Question: My Form has a problem with that GroupBbox MouseEvents.
I'm trying to make some GUI gadgetries (docking, opacity..).

I've linked all (GUI)-Objects to these two functions.
'''
private void MyMouseMove(object sender, MouseEventArgs e)
{
this.Opacity = 1;
}
private void MyMouseLeave(object sender, EventArgs e)
{
this.Opacity = 0.5;
}
'''
..expect the group panels, because they don't have 'MouseMove' and 'MouseLeave' events. Can they be added? A standard Panel has them as well.
I really like the layout of that GroupPanels (with that border and text), that's why I would love to be able to solve that problem with GroupBox.
That gadgets I create will only be triggered, if the cursor is in- or outside the form. (doesn't matter if inactive or active). Maybe there is another way to trigger it, than 'MouseMove' and 'MouseLeave'.
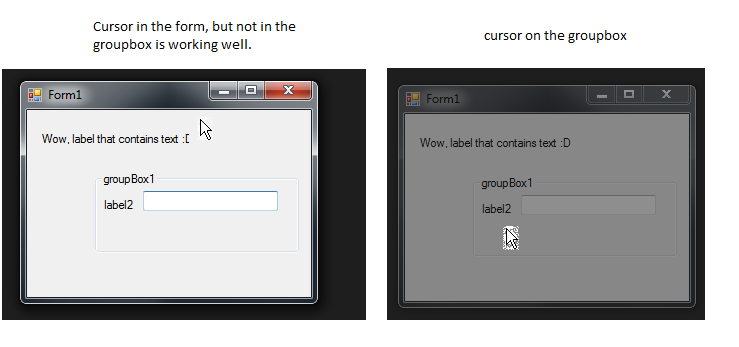
Answer: Using a Timer is probably the simplest solution!
Thank you <URL> question.
I'm able to continue my Project with this sample below.
'''
public partial class Form1 : Form
{
private Timer timer1;
public Form1()
{
InitializeComponent();
this.Opacity = 0.5D;
timer1 = new Timer();
timer1.Interval = 200;
timer1.Tick += timer1_Tick;
timer1.Enabled = true;
}
private void timer1_Tick(object sender, EventArgs e)
{
if (this.DesktopBounds.Contains(Cursor.Position))
this.Opacity = 1D;
else
this.Opacity = 0.5D;
}
}
'''
<URL>